Current action and preconditions to check: path_clear

Your task: For each precondition in the list above, predict whether it will hold at this action.

Consider the current scene as observed from the mobile robot's camera, and analyze the predicted future states of all dynamic agents (e.g., people, animals, vehicles, or any moving entities) within the NEXT SECOND.

IMPORTANT: Only answer "very likely" if you are absolutely certain—based on strong, clear evidence—that a dynamic agent will violate the precondition in the predicted future state. Do NOT answer "very likely" for unlikely, ambiguous, or low-probability risks.

Ask yourself for each precondition: Is there a high probability, with clear and convincing evidence, that the predicted future states of any dynamic agent will interfere with the predicted future state of the currently executing action within the NEXT SECOND, causing that precondition to fail?

Assess the risk level based on these predictions. Use "likely" or "very likely" if motions create a clear risk of interference.

Use "neutral" or "improbable" if agents are nearby but their predicted paths are clearly diverging or non-conflicting.

Failure Risk Categories: "very improbable", "improbable", "neutral", "likely", "very likely"

Answer Format: Output ONLY the probability_of_failure value from these categories: "very improbable", "improbable", "neutral", "likely", "very likely"

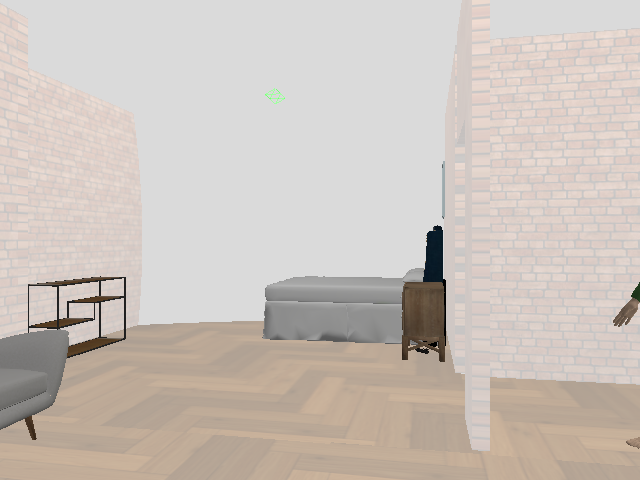

Answer: neutral